Question: I have problem When I want to create inpector plugin of jquery, If I am select child of element should be not select parent element.

That is inpect with double border actualy only home element is inspected but that is follow by parent.
this is my jsfiddle
'''
http://jsfiddle.net/Rp7hr/46/
'''
and this code how my plugin called
'''
$(function(){
//generate dropdown list
var test = $('.summary').ksinspect();
});
'''
and I don't understand why element on iframe tag is cannot be hover ?
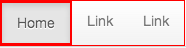
Answer: The effect you see is becuase of Event Bubbling.
to stop that you should use <URL>
Here is updated <URL>
See updated
'''
_ks.onMouseOver = function() {
var el = ktm.query(document).find('*');
el.on('mouseenter',function(e){
e.stopPropagation(); // THIS is newly added line...
var d = new Date();
var id = d.getTime() + randomID(1);
var parents = ktm.query(this).parents("*");
var getParents = _get_parents(ktm.query(this));
ktm.query(this).attr('data-key',id); //add attr data-key
ktm.query(getParents).removeClass('glare'); //remove class
ktm.query("[data-key=" + id + "]").addClass('glare'); //add class
console.log("selector = " + getParents);
console.log("cusrrent selector = " + this);
});
}
'''